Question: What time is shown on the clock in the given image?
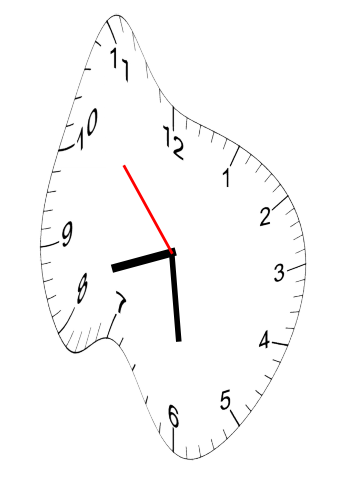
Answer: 08:28:53